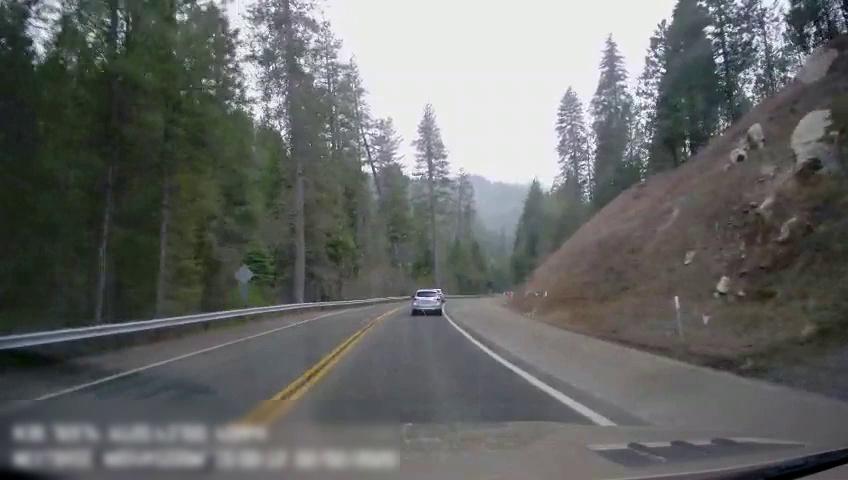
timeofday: Day
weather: Cloudy
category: Drivable Space
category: Vehicles | SUV
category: Vehicles | SUV
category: Lanes | Alternate Lane
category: Lanes | Current Lane
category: Lanes | Opposite Lane
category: Lanes | Opposite Lane